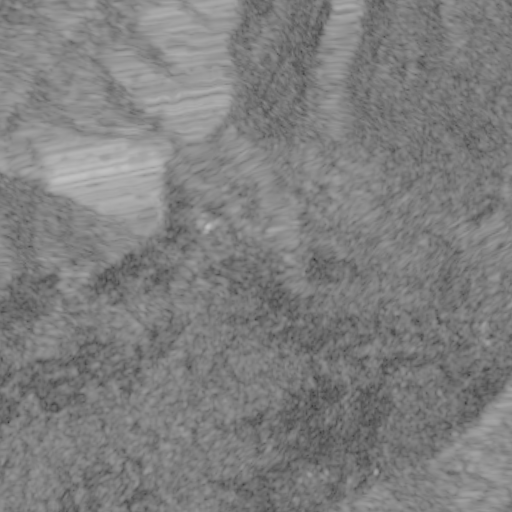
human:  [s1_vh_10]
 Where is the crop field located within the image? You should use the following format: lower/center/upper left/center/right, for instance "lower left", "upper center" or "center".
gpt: The crop field is located in the upper left of the image.
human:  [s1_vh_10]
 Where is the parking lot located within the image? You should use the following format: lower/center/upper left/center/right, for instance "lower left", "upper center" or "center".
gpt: The parking lot is located in the center of the image.
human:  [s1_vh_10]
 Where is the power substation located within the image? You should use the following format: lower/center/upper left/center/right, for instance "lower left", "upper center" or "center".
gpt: The power substation is located in the lower right of the image.
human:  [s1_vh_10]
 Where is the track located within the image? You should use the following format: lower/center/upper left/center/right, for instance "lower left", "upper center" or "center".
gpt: There is no track in the image.

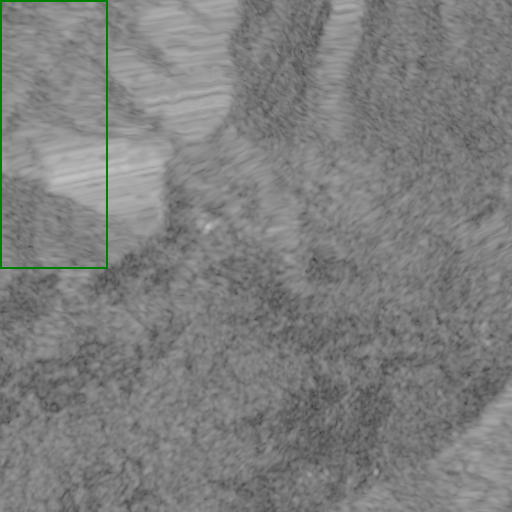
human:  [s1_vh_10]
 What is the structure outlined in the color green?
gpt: The structure outlined in green is a crop field.
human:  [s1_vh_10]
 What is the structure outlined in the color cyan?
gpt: There is no cyan outline.